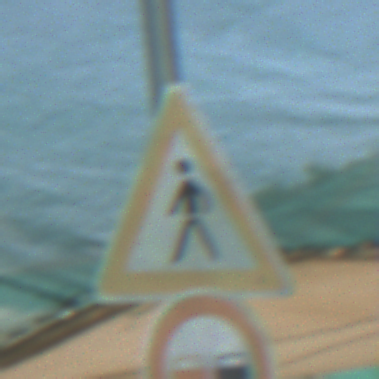
Verkehrszeichen: FussgaengerRechts
Zusatzzeichen unten: Ueberholverbot
Umgebung: Roofed, Special
Tageszeit: MorningAfternoon
Wetter: PartlyCloudy
Licht: Natural
Jahreszeit: NotSpecified
Kontrast: MediumContrast